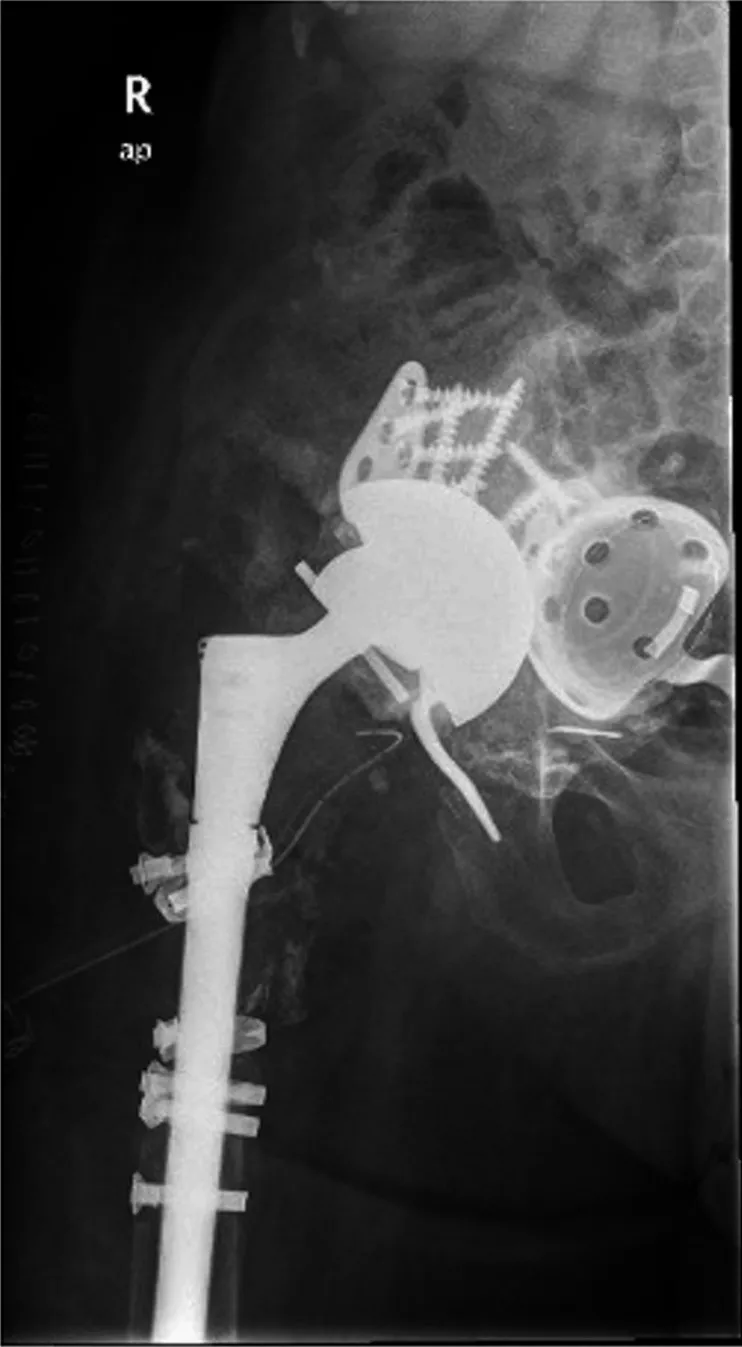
Postoperative radiograph after the placement of a constrained polyethylene inlet.
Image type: radiology (x_ray)